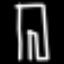
Label: pants